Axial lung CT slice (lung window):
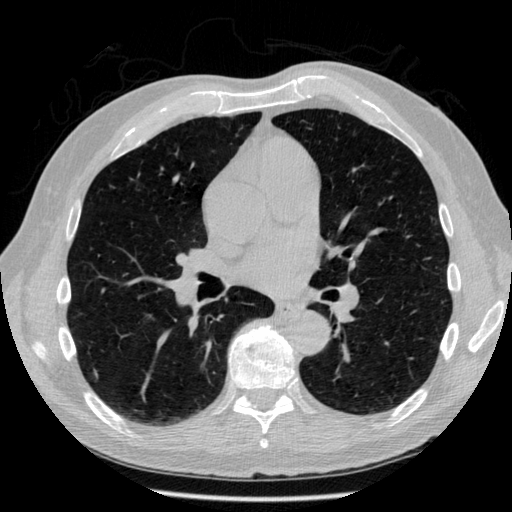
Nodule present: no